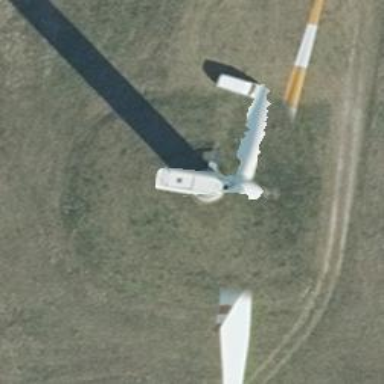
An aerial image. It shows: Wind power generator.